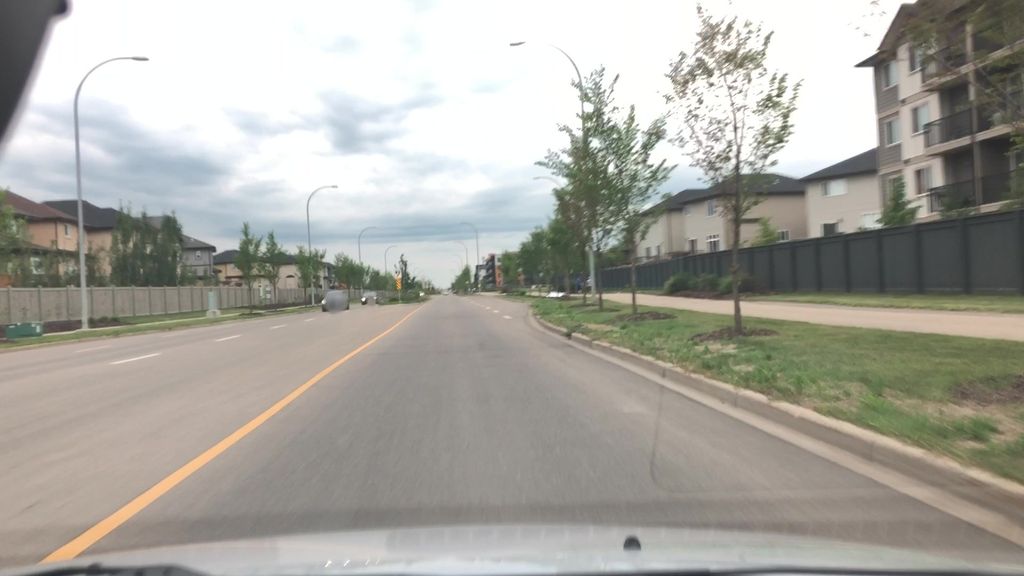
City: edmonton